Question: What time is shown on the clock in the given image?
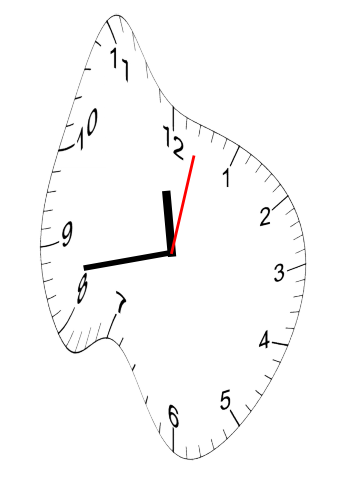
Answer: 11:43:02